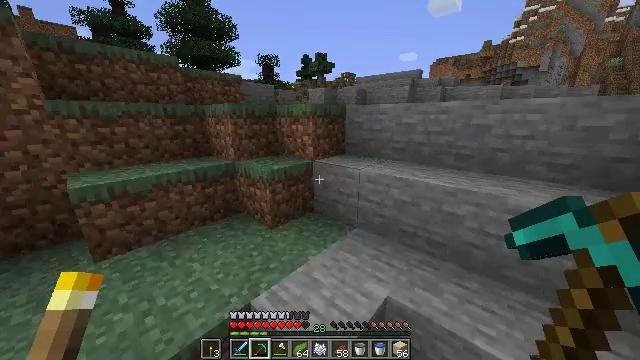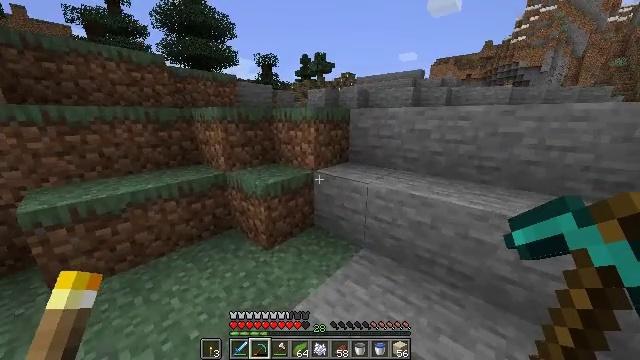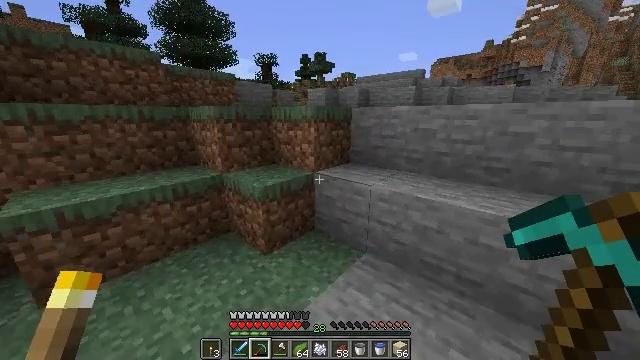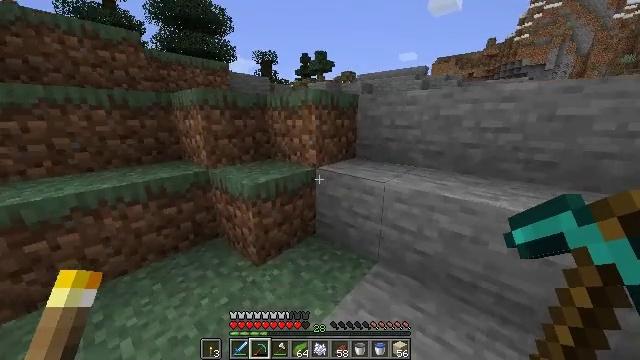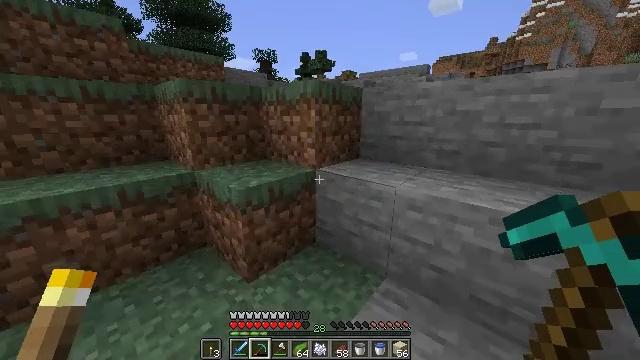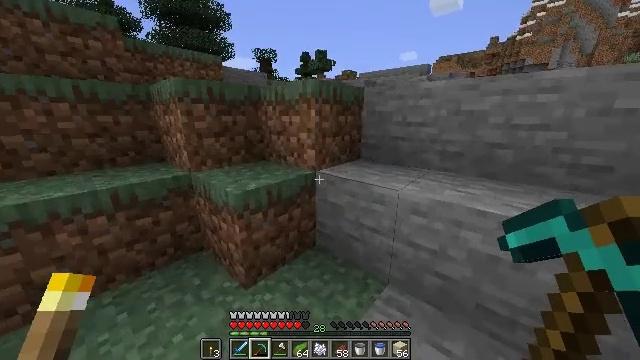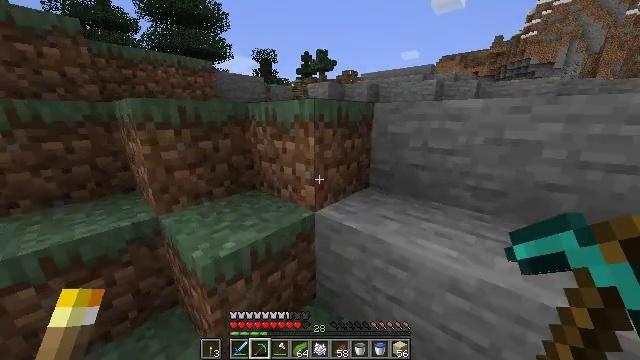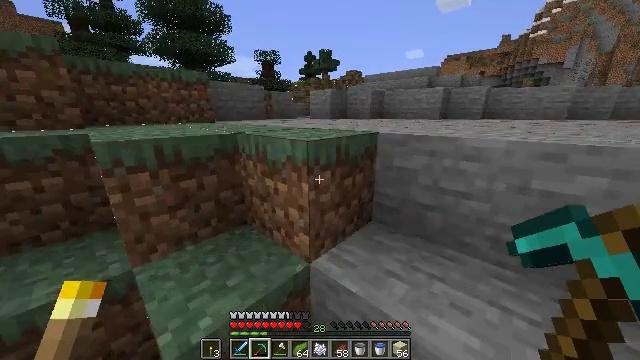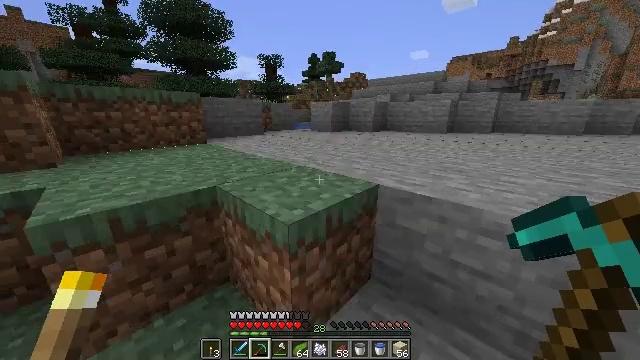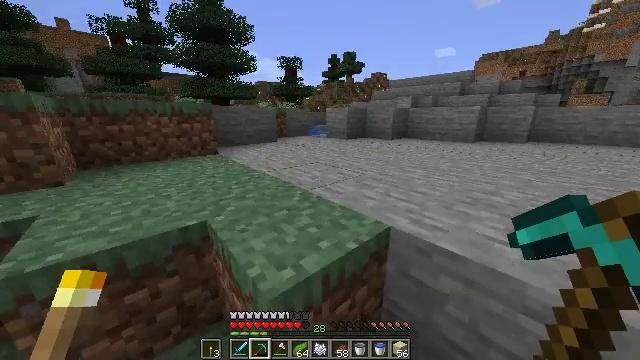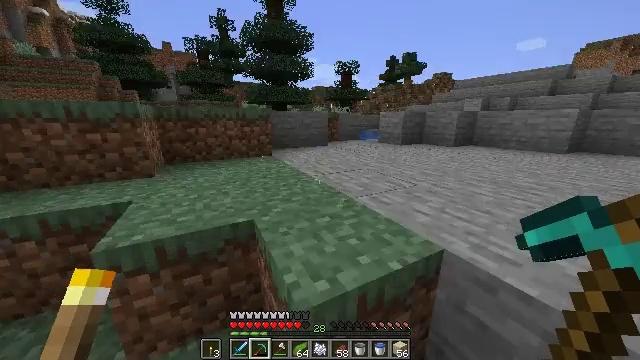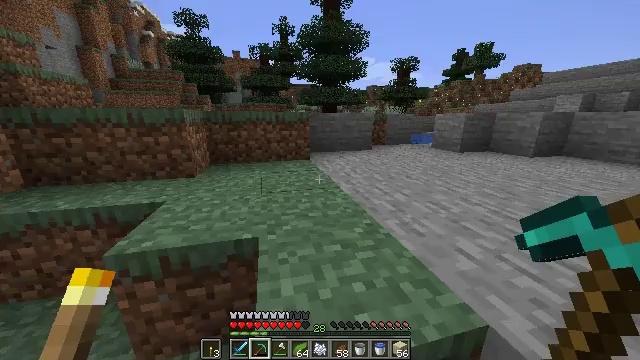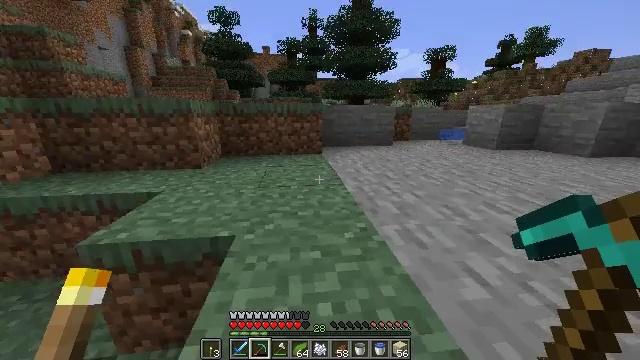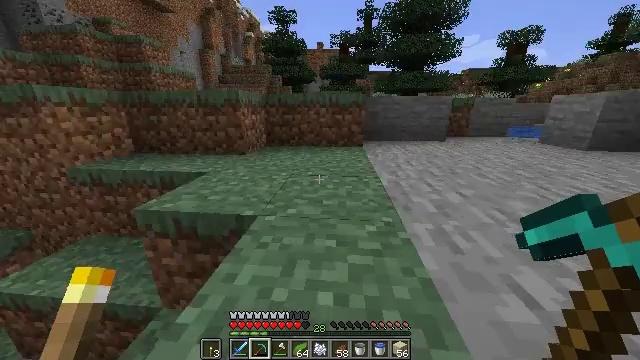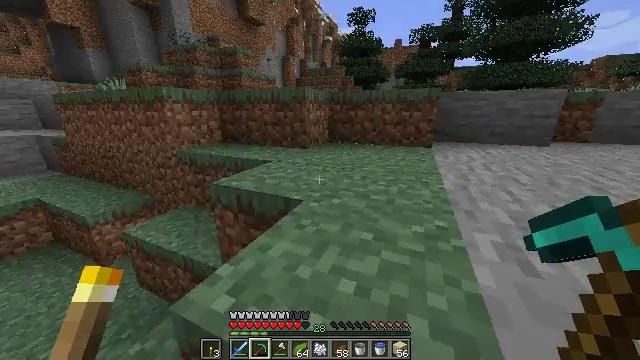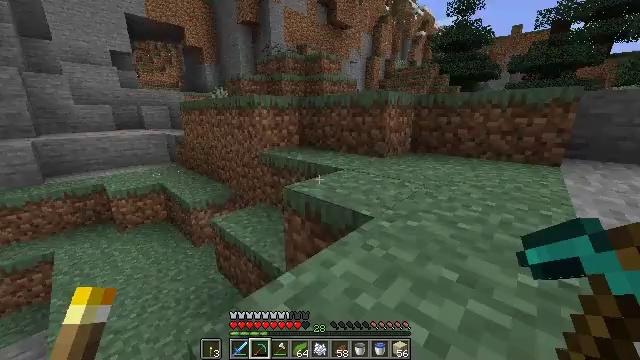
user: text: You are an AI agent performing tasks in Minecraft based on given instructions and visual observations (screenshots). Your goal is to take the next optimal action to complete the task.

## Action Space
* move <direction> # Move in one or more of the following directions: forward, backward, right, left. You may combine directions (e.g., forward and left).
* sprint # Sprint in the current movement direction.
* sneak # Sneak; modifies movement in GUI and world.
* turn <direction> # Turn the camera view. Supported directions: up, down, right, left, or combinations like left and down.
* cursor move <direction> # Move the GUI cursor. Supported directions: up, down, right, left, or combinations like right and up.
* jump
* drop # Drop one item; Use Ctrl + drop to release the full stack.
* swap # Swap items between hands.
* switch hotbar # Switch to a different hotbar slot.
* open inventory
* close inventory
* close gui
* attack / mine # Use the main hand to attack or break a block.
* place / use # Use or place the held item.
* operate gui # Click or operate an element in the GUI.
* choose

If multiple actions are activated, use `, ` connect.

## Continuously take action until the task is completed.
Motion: motion action
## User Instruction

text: Drop a diamond pickaxe.
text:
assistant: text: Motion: move forward, sprint, jump
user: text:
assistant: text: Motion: move forward, sprint, jump
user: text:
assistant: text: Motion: move forward, sprint, jump
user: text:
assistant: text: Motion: move forward, sprint, jump
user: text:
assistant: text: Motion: move forward, sprint, jump
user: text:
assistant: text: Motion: move forward and move right, sprint, jump
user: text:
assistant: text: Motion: move forward and move right, sprint, jump
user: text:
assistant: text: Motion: move forward and move right, sprint, turn left, jump
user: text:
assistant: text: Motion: move forward and move right, sprint, turn left, jump
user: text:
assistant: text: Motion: move forward and move right, sprint, turn left, jump
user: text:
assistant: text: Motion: move forward and move right, sprint, turn left, jump
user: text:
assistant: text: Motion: move forward and move right, sprint, turn left and down, jump
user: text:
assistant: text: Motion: move forward and move right, sprint, turn left and down, jump
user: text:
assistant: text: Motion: move forward and move right, sprint, turn left, jump
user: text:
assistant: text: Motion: move forward and move right, sprint, turn left and up, jump
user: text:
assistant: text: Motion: move forward and move right, sprint, turn left and up, jump
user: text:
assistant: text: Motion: move forward and move right, sprint, turn left and up, jump
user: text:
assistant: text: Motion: move forward and move right, sprint, turn left, jump
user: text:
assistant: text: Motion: move right, sprint, turn left and up, jump
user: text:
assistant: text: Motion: move right, turn left and up, jump
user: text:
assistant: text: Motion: move back and move right, turn left and up, jump
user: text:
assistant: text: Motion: move back and move right, turn left
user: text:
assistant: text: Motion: move back and move right, turn left
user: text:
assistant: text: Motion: move back and move right, turn left and up
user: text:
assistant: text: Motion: move back and move right, turn left
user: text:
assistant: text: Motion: move back and move right, turn left
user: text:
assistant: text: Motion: move back, turn left
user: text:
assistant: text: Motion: move back, turn left and down
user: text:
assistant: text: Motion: move back, turn left and down
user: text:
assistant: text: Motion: move back, turn left